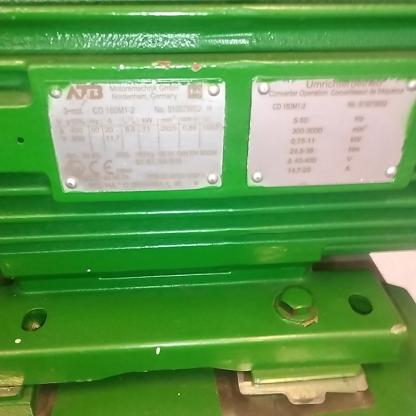
Klasa: tabliczka-znamionowa